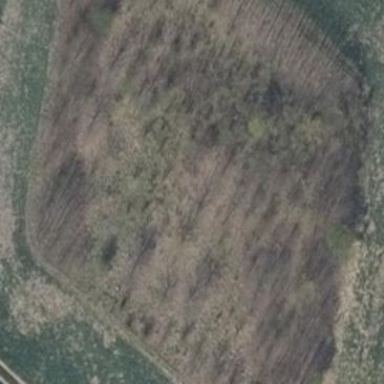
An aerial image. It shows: Patch of scrub vegetation.